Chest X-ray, PA view. Patient: 50 years old, sex M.
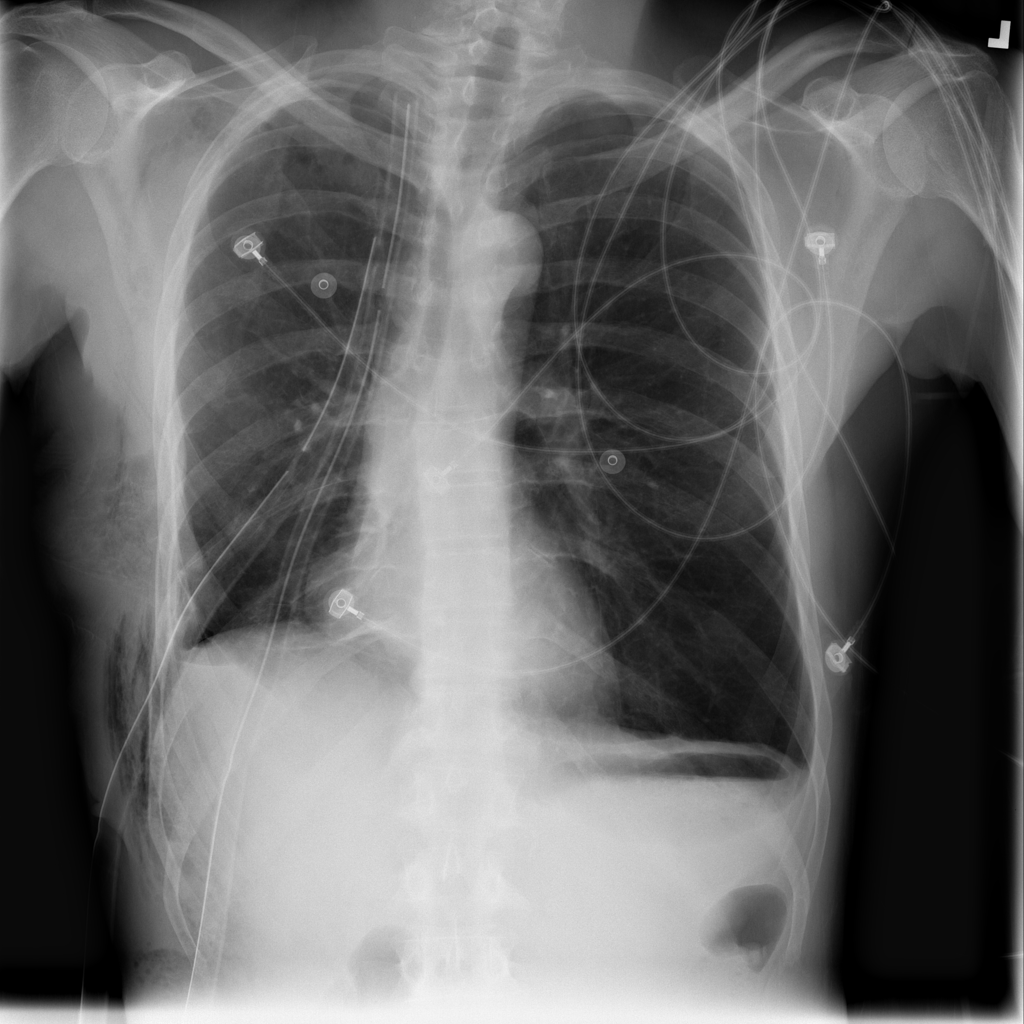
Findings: Emphysema